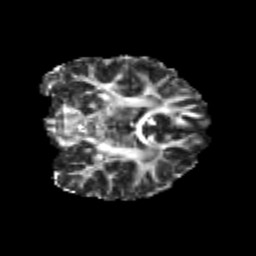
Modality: FA
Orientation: coronal
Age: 19
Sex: male
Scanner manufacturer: siemens
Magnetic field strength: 3 T
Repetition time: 3.5 s
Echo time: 0.113 s